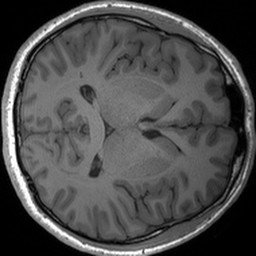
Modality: T1w
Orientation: axial
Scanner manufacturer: siemens
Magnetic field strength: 3 T
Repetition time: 1.54 s
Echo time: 0.00234 s